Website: bh-photo
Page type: receipt
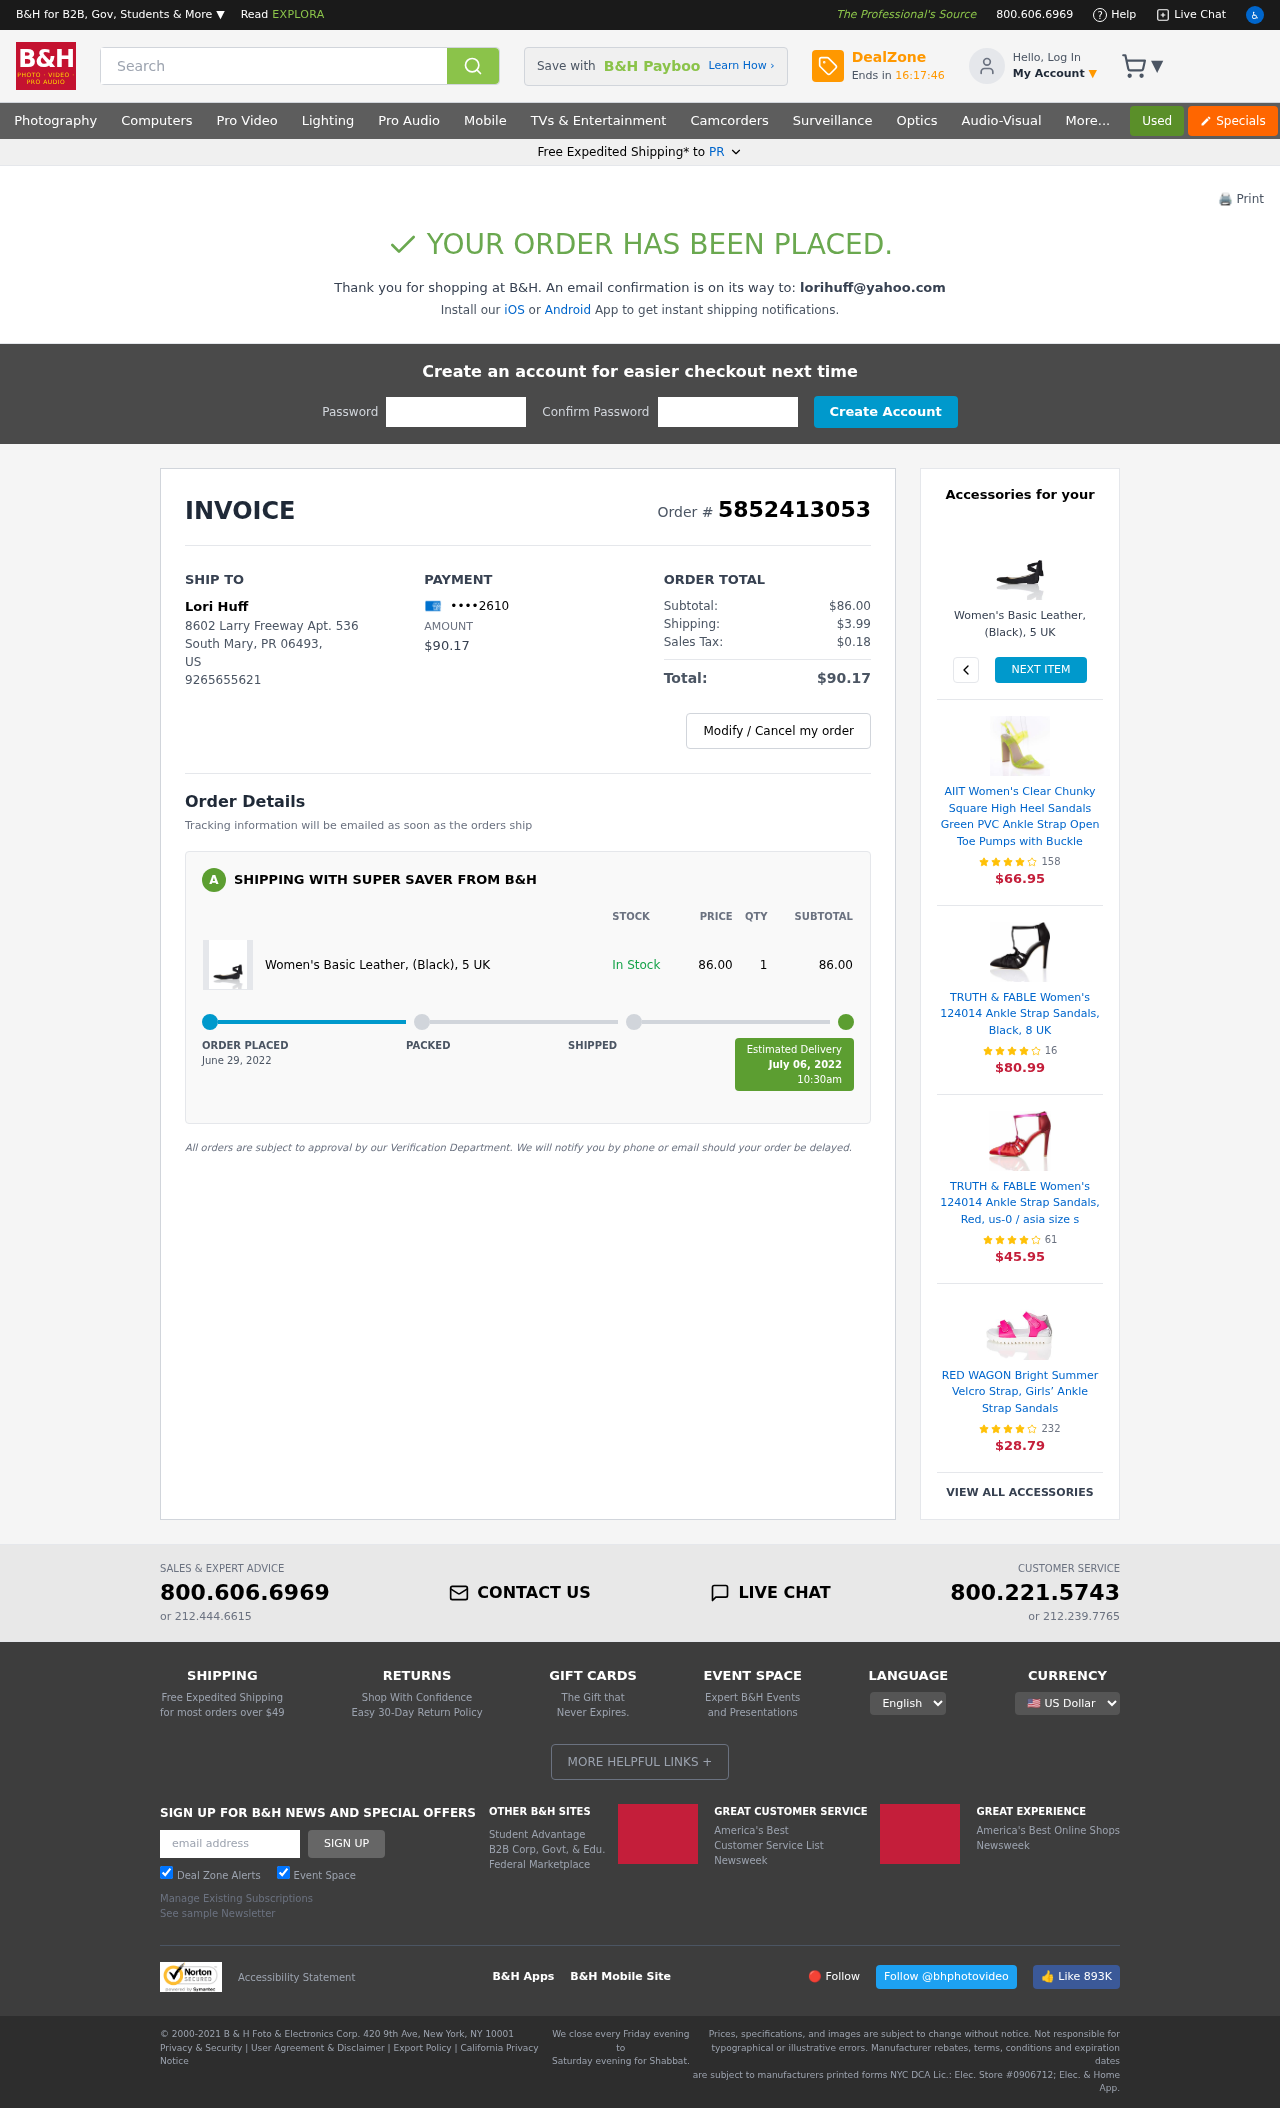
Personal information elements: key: PII_CARD_LAST4
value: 2610
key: PII_CITY
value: South Mary
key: PII_EMAIL
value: lorihuff@yahoo.com
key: PII_FULLNAME
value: Lori Huff
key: PII_PHONE
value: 9265655621
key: PII_POSTCODE
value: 06493
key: PII_STATE
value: PR
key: PII_STATE_ABBR
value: PR
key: PII_STREET
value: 8602 Larry Freeway Apt. 536
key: PII_COUNTRY_CODE
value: US
Product elements: key: PRODUCT1_NAME
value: Women's Basic Leather, (Black), 5 UK
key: PRODUCT1_PRICE
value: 86
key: PRODUCT1_QUANTITY
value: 1
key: PRODUCT1_NAME2
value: Women's Basic Leather, (Black), 5 UK
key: PRODUCT2_NAME
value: AIIT Women's Clear Chunky Square High Heel Sandals Green PVC Ankle Strap Open Toe Pumps with Buckle
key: PRODUCT2_NUM_RATINGS
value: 158
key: PRODUCT2_PRICE
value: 66.95
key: PRODUCT3_NAME
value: TRUTH & FABLE Women's 124014 Ankle Strap Sandals, Black, 8 UK
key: PRODUCT3_NUM_RATINGS
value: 16
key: PRODUCT3_PRICE
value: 80.99
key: PRODUCT4_NAME
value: TRUTH & FABLE Women's 124014 Ankle Strap Sandals, Red, us-0 / asia size s
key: PRODUCT4_NUM_RATINGS
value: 61
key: PRODUCT4_PRICE
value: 45.95
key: PRODUCT5_NAME
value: RED WAGON Bright Summer Velcro Strap, Girls’ Ankle Strap Sandals
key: PRODUCT5_NUM_RATINGS
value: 232
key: PRODUCT5_PRICE
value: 28.79
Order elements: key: ORDER_ID
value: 5852413053
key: ORDER_TOTAL
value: $90.17
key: ORDER_SUBTOTAL
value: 86.00
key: ORDER_SUBTOTAL
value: $86.00
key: ORDER_SHIPPING_COST
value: $3.99
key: ORDER_TAX
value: $0.18
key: ORDER_DATE
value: June 29, 2022
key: ORDER_DELIVERY_DATE
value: July 06, 2022
Search elements: key: HEADER_SEARCH
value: Search